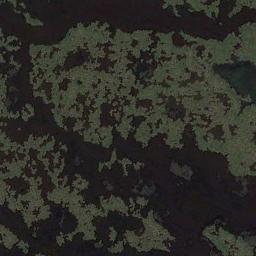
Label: wetland